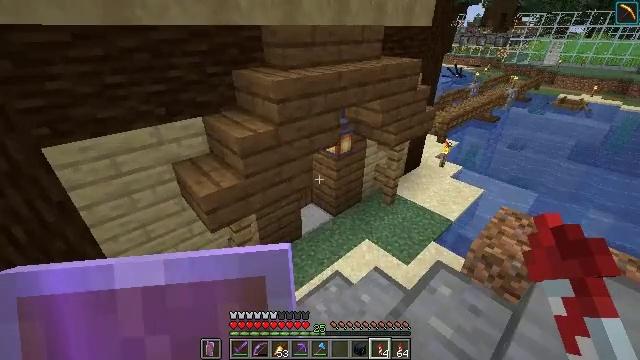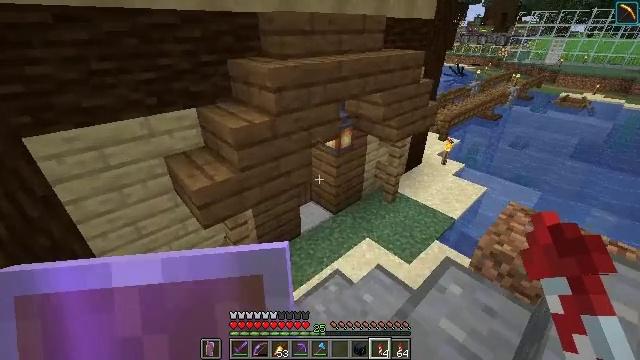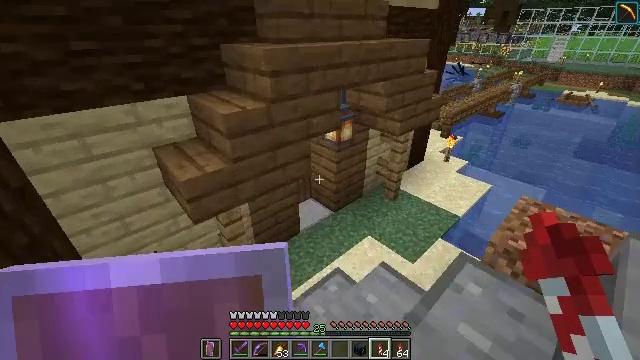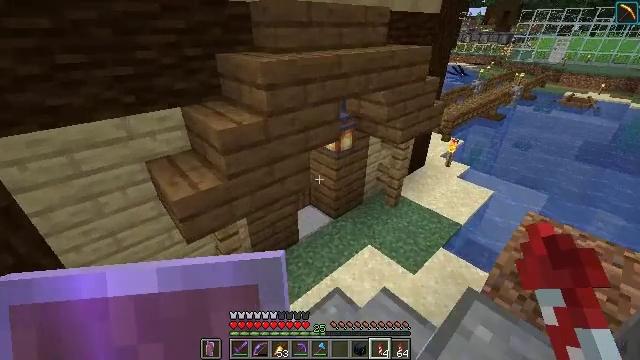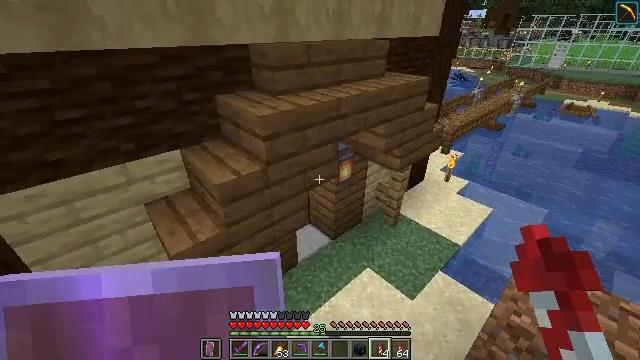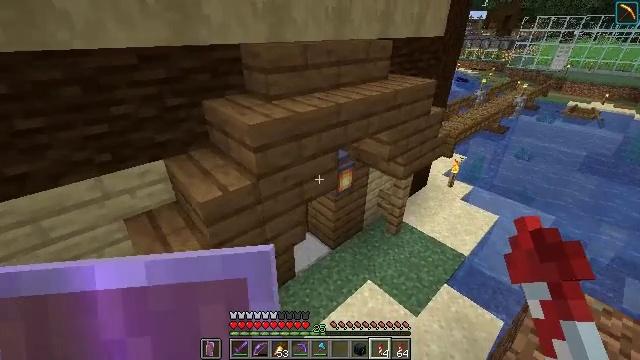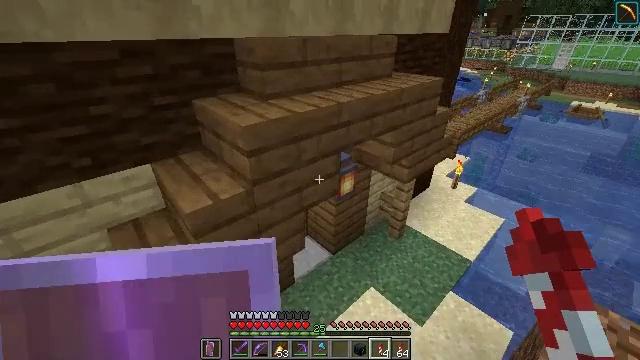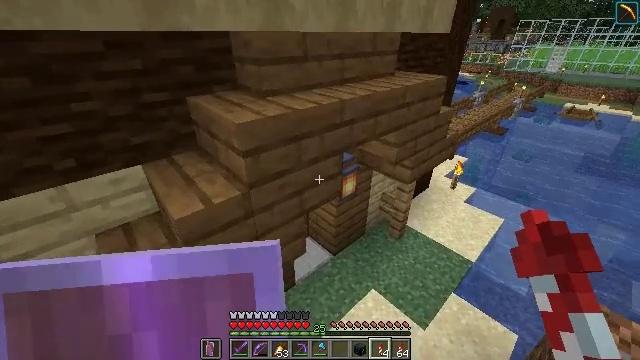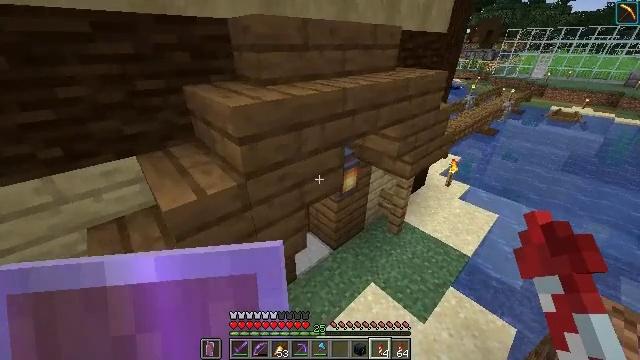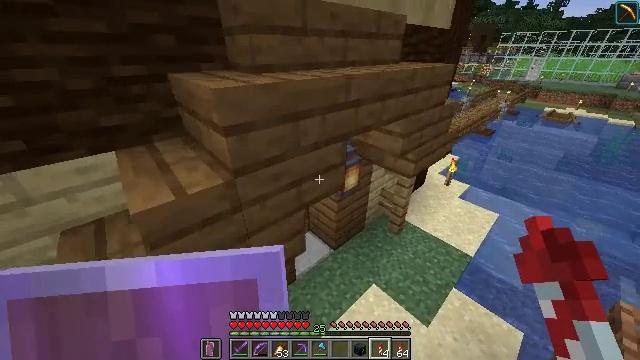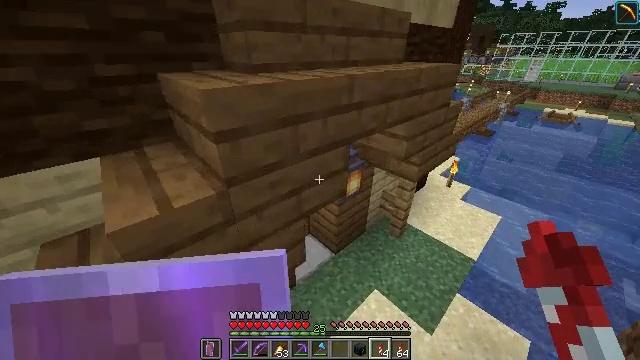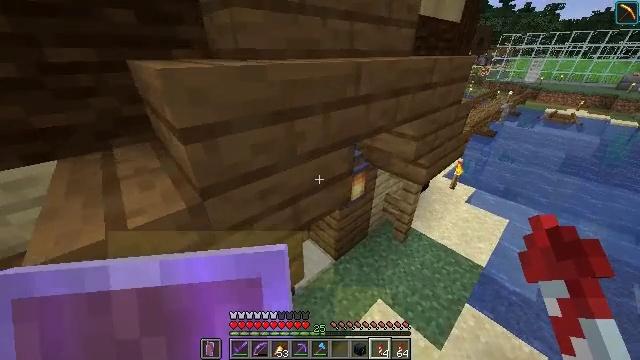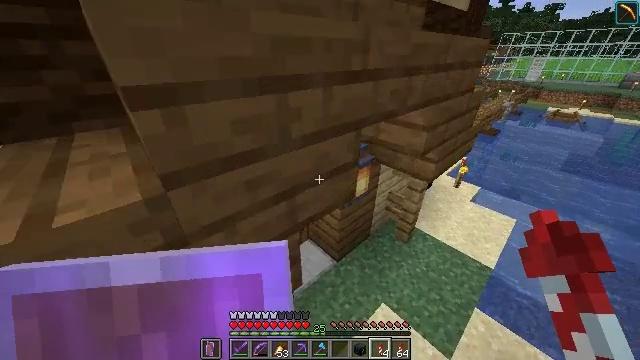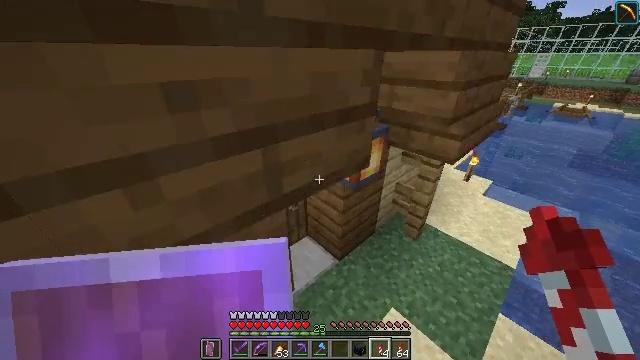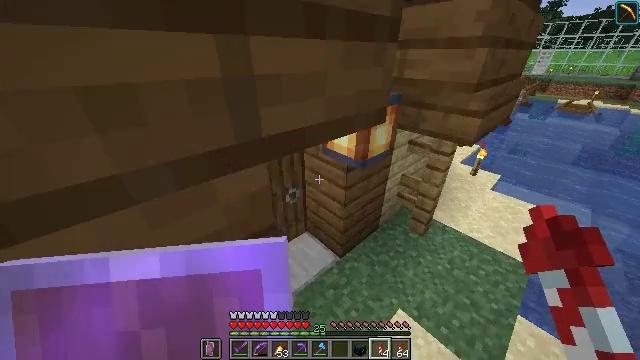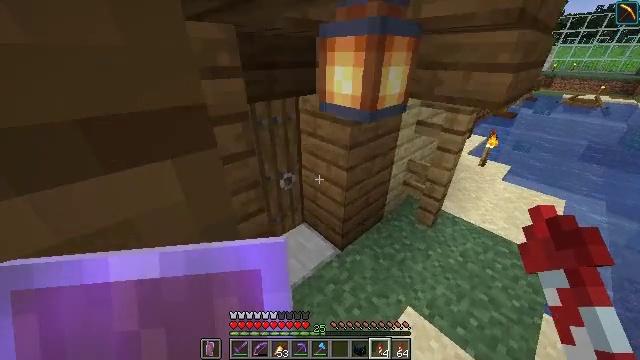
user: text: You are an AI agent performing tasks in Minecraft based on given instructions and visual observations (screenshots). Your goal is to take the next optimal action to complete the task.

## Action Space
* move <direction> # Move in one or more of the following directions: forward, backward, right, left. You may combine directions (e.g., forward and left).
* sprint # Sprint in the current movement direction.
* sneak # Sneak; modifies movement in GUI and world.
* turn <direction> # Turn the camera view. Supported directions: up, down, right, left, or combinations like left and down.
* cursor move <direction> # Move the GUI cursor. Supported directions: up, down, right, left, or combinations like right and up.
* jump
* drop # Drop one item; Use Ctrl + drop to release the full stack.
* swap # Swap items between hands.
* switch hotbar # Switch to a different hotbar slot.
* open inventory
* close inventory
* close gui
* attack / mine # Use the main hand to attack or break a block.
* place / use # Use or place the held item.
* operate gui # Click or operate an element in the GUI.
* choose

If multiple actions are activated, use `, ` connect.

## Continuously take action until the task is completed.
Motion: motion action
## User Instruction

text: Left click to mine the brown shulker box.
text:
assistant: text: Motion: move forward
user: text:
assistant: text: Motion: move forward
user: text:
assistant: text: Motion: move forward
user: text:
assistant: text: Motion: move forward
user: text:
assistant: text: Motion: move forward
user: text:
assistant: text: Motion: move forward, sprint
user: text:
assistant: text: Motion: move forward, sprint
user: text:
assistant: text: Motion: move forward, sprint
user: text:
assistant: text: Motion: move forward, sprint
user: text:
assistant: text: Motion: move forward, sprint
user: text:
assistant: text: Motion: move forward, sprint
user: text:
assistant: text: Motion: move forward, sprint
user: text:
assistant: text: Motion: move forward, sprint
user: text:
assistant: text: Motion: move forward, sprint
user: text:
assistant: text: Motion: move forward, sprint
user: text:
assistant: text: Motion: move forward, sprint, turn left and down
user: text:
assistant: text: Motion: move forward, sprint, turn left
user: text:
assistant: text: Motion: move forward, sprint, turn left and down
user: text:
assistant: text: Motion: move forward, sprint, turn left
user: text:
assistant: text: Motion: move forward, sprint, turn left and up
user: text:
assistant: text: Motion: move forward, sprint, turn left and up
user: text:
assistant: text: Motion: move forward, sprint, turn left and up
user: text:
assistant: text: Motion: move forward, sprint, turn left and up
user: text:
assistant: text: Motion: move forward, sprint
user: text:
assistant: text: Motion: move forward, sprint
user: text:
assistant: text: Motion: move forward, sprint
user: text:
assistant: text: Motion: move forward, sprint
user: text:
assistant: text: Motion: move forward, sprint, use / place
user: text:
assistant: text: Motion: move forward, sprint, use / place
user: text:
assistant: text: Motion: move forward, sprint, use / place